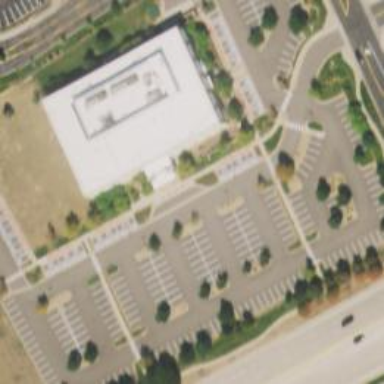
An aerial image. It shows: Parking space is available.